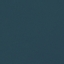
Land use / land cover: SeaLake